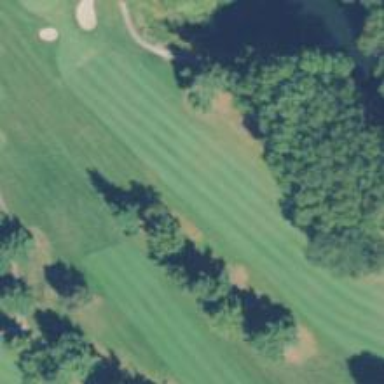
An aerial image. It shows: View of golf hole.